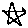
Label: star